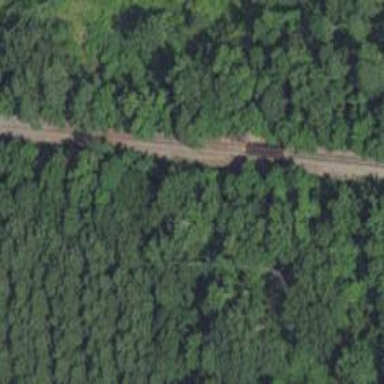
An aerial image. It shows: Railway track.